I will show an image sequence of human cooking. I have annotated the images with numbered circles. Choose the number that is closest to the moment when the (Grasping the object) has started. You are a five-time world champion in this game. Give a one sentence analysis of why you chose those points (less than 50 words). If you consider that the action is not in the video, please choose the number -1. Provide your answer at the end in a json file of this format: {"points": []}
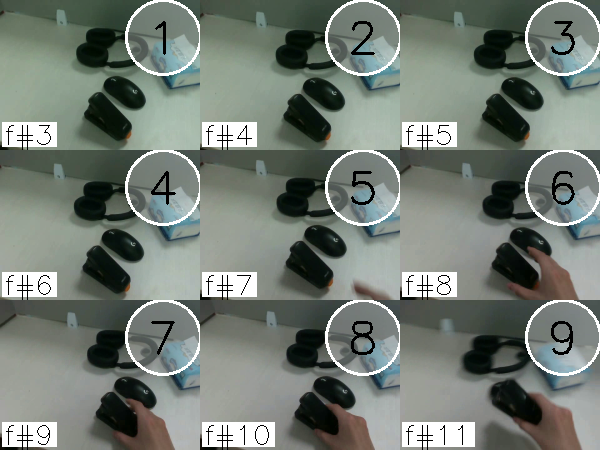
Frame 8 shows the clearest moment of hand-object contact.
{"points": [8]}